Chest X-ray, AP view. Patient: 21 years old, sex M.
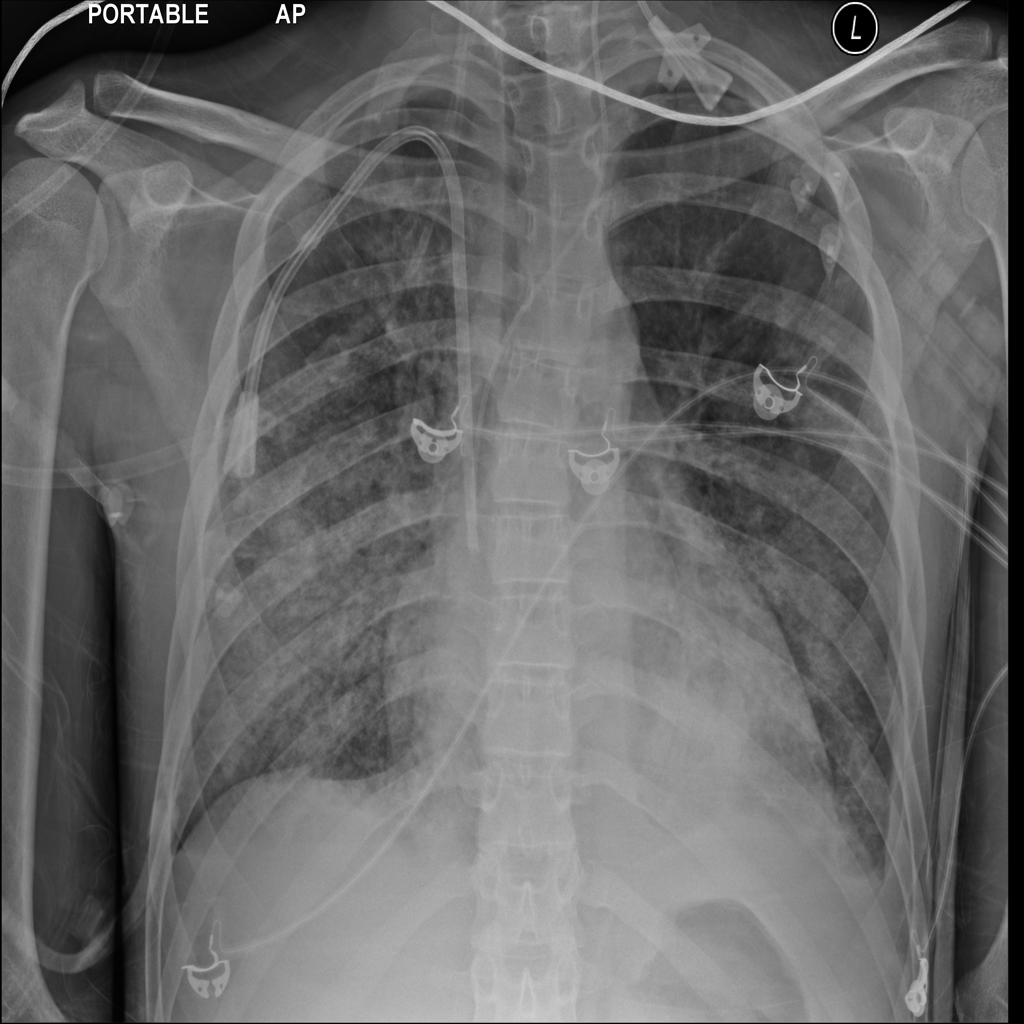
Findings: Effusion, Infiltration